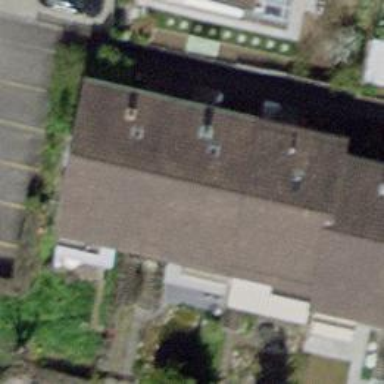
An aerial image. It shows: Terrace building.